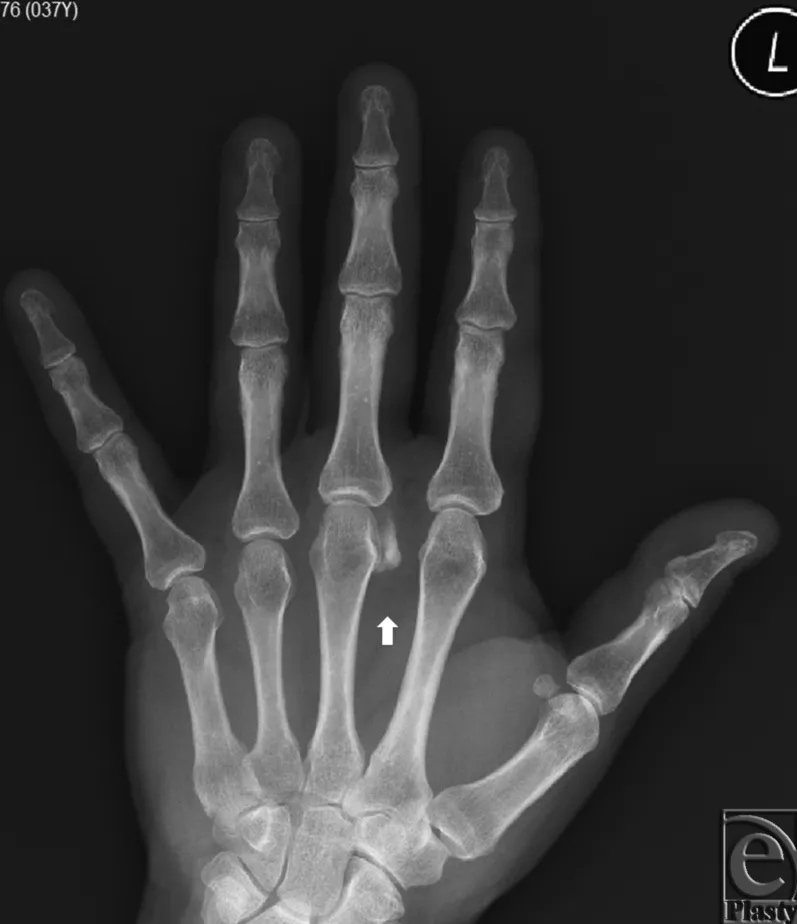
X-ray. Single 12 mm x 4 mm radio-opaque mass (arrow) can be visualized alongside the radial border of the affected joint.
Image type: radiology (x_ray)